Field crop: tomato
Growth stage: 1
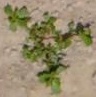
Species: portulaca